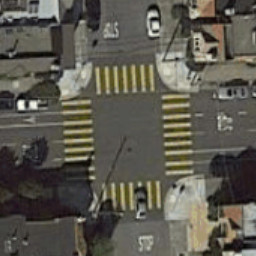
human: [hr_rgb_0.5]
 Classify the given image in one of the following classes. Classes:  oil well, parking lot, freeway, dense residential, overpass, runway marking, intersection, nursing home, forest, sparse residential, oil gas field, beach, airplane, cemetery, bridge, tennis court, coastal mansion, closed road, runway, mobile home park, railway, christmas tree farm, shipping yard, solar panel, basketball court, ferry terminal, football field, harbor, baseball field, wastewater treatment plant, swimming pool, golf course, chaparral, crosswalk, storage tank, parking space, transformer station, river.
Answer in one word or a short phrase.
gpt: crosswalk